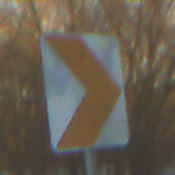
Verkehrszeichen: RichtungstafelnInKurvenKleinLinks
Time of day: SunriseSunset
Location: Outdoor (Nature)
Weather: Clear
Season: Winter
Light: Natural